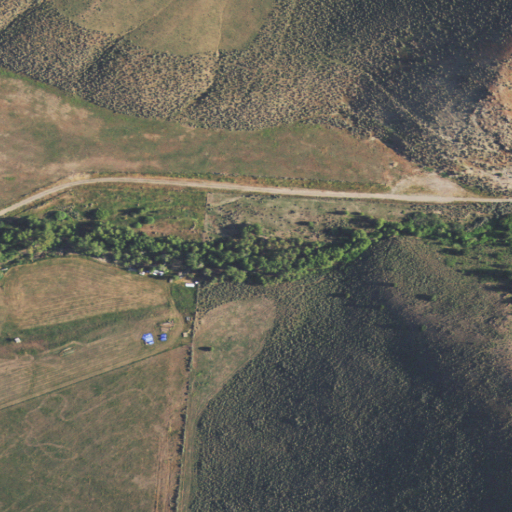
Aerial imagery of valley in Wyoming named Raymond Canyon containing shrub, evergreen forest, open development, and grassland